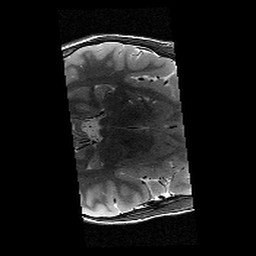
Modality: T2w
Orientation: axial
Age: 10
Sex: female
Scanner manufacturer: siemens
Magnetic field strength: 3 T
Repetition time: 9.23 s
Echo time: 0.067 s